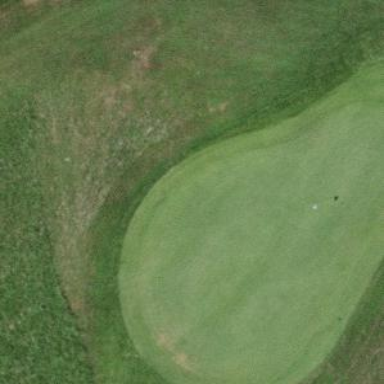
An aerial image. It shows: Picturesque green golfing area with grass land use.